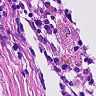
Metastatic tissue present: no